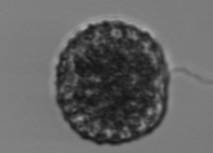
Label: Vicicitus_globosus